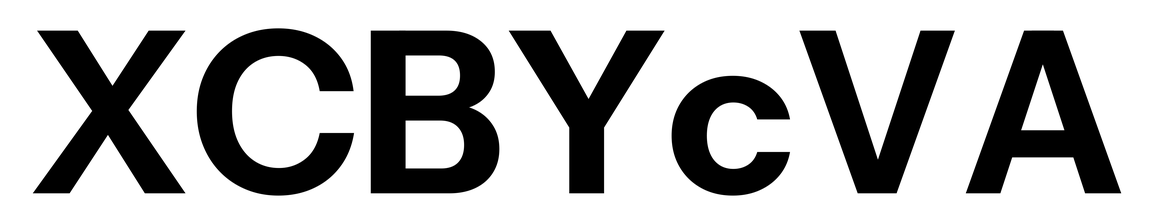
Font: InstrumentSans_Bold